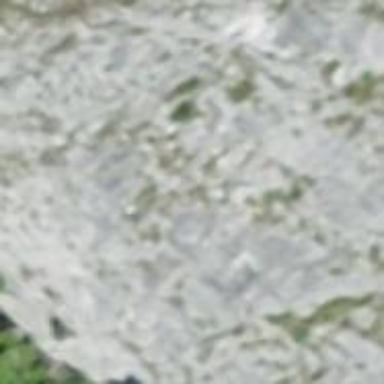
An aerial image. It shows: Natural cliff.